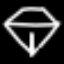
Label: diamond